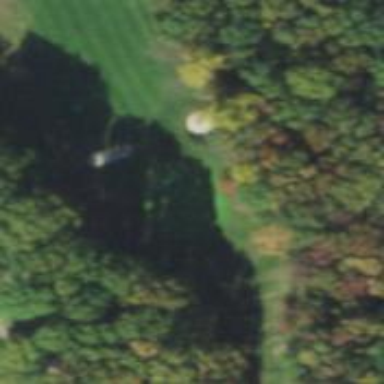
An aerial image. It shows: Golf hole.